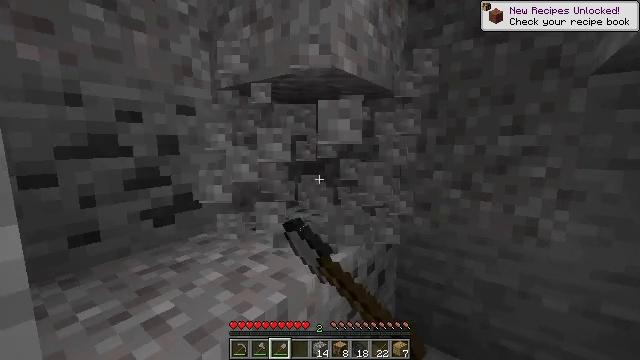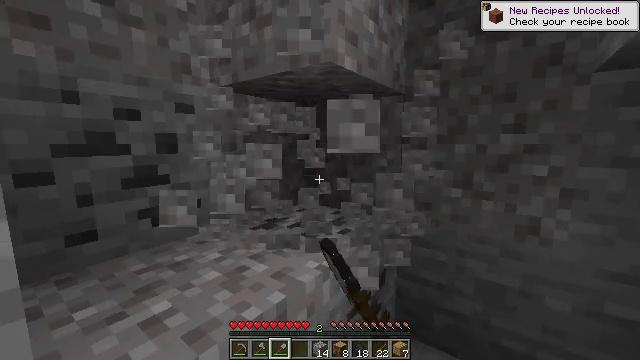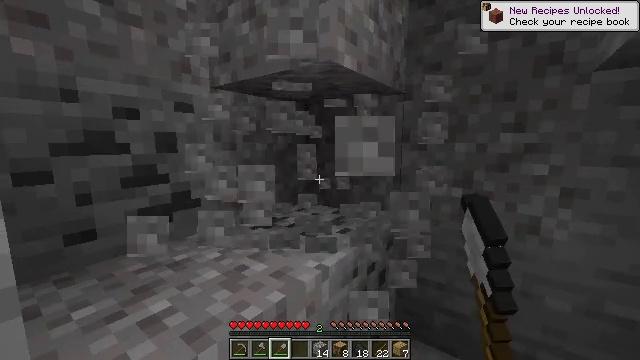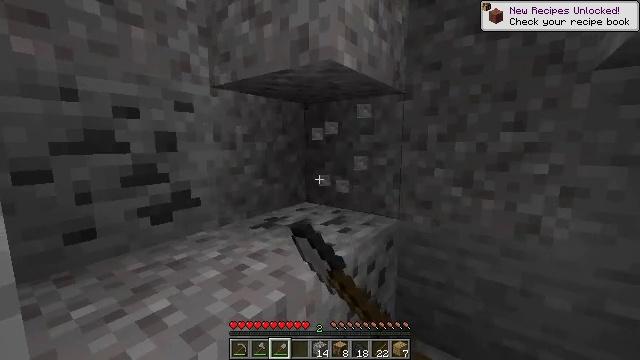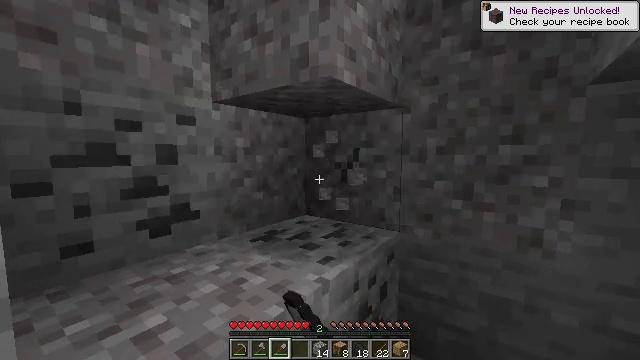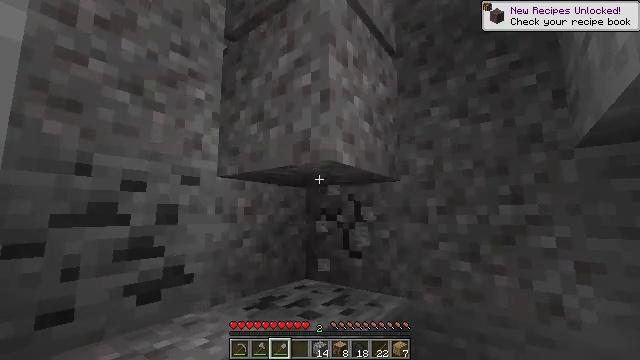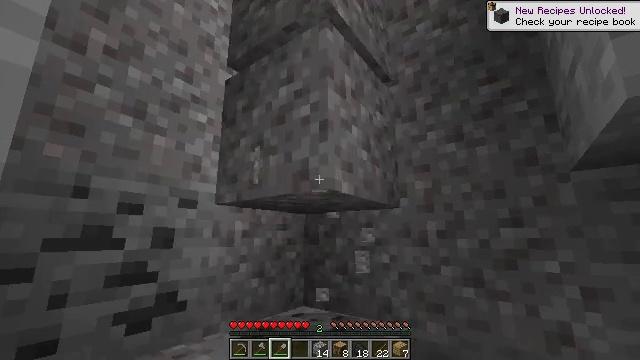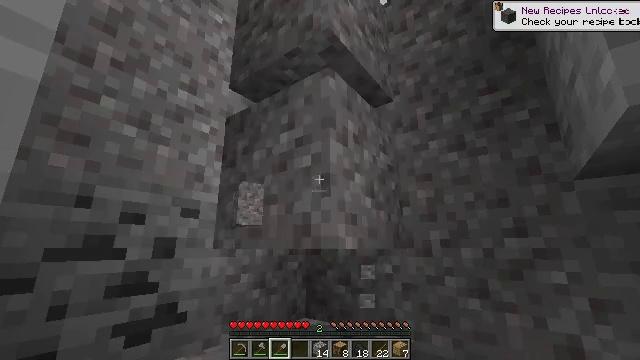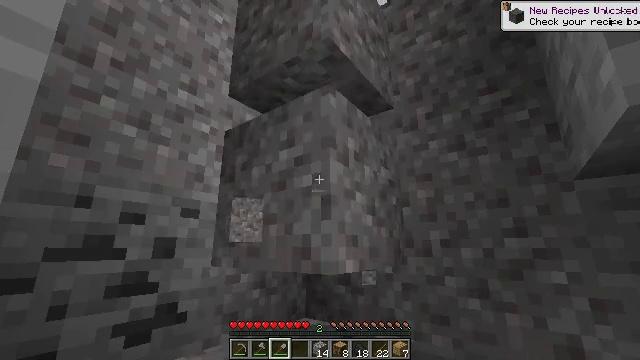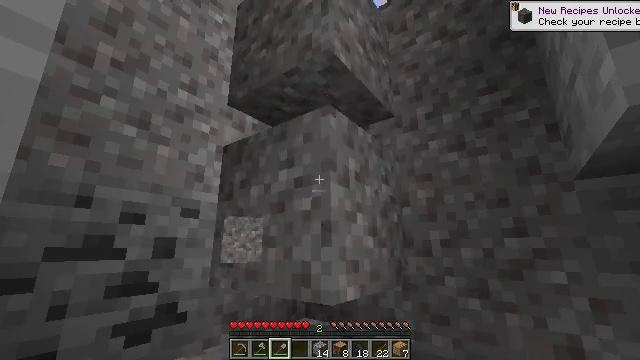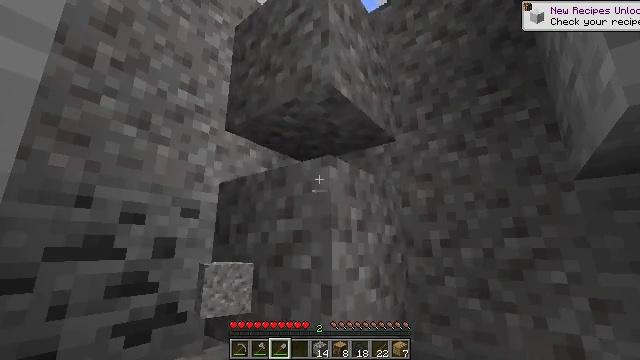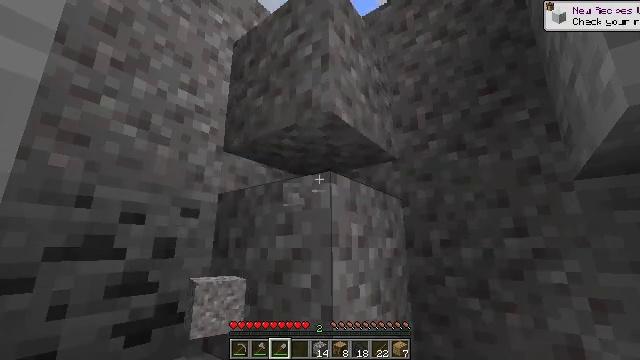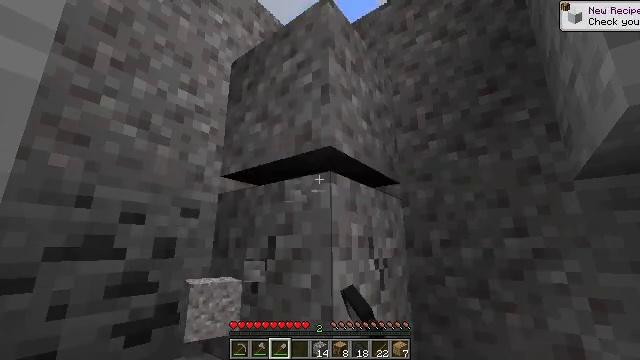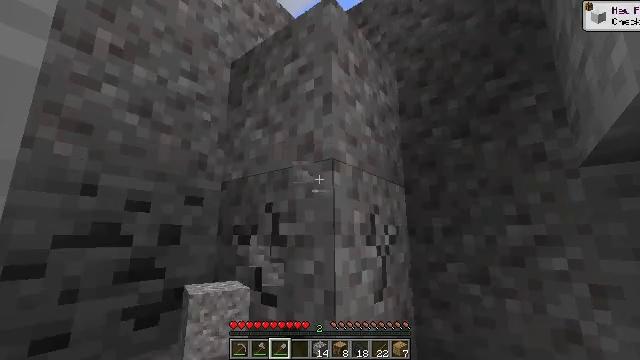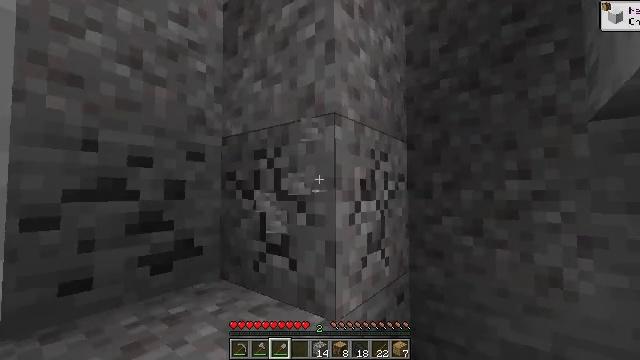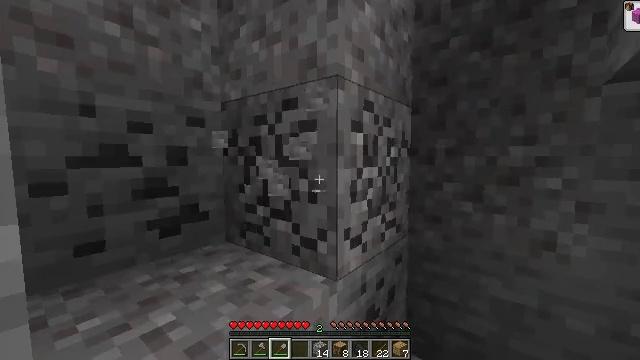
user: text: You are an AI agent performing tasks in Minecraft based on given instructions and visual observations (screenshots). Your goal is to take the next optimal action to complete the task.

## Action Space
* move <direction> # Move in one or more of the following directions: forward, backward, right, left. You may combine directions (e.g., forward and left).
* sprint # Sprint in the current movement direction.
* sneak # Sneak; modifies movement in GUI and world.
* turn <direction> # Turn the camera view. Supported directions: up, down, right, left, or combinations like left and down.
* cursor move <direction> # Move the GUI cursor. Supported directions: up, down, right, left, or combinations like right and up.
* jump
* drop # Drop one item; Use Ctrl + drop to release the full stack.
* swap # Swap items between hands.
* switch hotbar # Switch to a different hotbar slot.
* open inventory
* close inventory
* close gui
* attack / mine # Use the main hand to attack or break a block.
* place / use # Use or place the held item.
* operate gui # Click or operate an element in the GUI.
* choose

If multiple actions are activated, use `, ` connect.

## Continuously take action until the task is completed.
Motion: motion action
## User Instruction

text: Mine gravel from the ground.
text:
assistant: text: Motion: attack / mine
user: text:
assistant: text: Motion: attack / mine
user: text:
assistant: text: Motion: attack / mine
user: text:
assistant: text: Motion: turn up, attack / mine
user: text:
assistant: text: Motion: turn up, attack / mine
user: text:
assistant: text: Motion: turn up, attack / mine
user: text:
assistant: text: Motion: turn up, attack / mine
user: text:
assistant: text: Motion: attack / mine
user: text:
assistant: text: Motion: attack / mine
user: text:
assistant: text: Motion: attack / mine
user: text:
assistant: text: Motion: attack / mine
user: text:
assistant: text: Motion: attack / mine
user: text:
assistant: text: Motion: turn down, attack / mine
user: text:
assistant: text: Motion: turn down, attack / mine
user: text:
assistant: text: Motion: turn down, attack / mine
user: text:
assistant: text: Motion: turn down, attack / mine
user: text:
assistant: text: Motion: turn down, attack / mine
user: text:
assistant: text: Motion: attack / mine
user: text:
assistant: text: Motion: attack / mine
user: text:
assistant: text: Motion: attack / mine
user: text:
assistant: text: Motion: attack / mine
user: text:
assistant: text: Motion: turn up, attack / mine
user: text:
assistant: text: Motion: turn right and up, attack / mine
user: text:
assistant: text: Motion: turn up, attack / mine
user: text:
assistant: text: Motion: turn up, attack / mine
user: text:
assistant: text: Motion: attack / mine
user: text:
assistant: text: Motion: attack / mine
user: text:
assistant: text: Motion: attack / mine
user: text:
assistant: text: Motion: attack / mine
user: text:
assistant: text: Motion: attack / mine